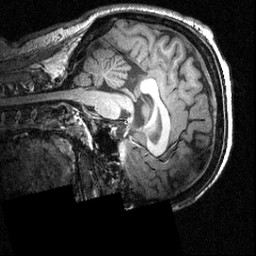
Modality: T1w
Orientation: sagittal
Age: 21
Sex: male
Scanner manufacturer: siemens
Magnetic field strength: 3.951 T
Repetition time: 1.5 s
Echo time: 0.00335 s